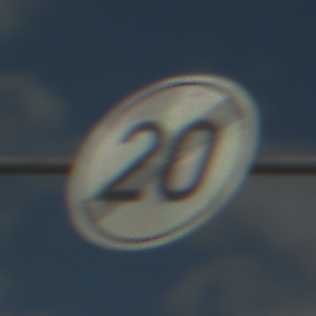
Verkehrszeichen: EndeGeschwindigkeit20
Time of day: MorningAfternoon
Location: Outdoor (RoadRail)
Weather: PartlyCloudy
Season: NotSpecified
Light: Natural